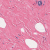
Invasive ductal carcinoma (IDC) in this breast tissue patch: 0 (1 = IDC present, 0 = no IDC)